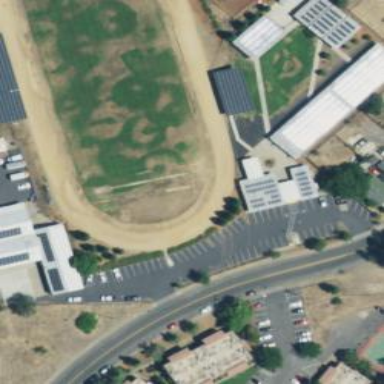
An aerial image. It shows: Track in leisure land.